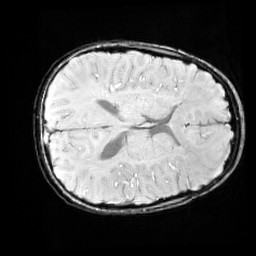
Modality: SWI
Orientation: axial
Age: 12
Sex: male
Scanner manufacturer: siemens
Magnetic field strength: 3 T
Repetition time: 0.027 s
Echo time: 0.02 s